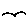
Label: bird